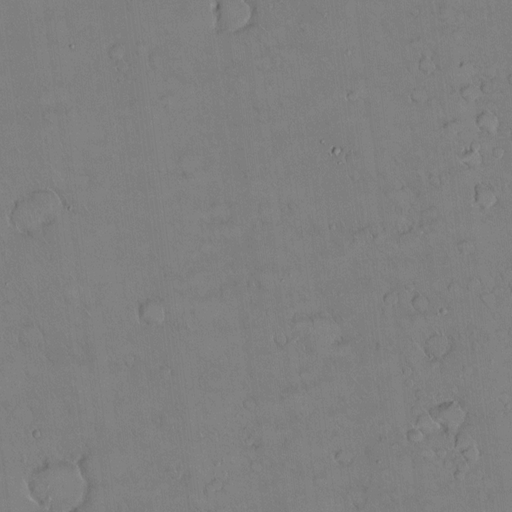
Classes present: Background